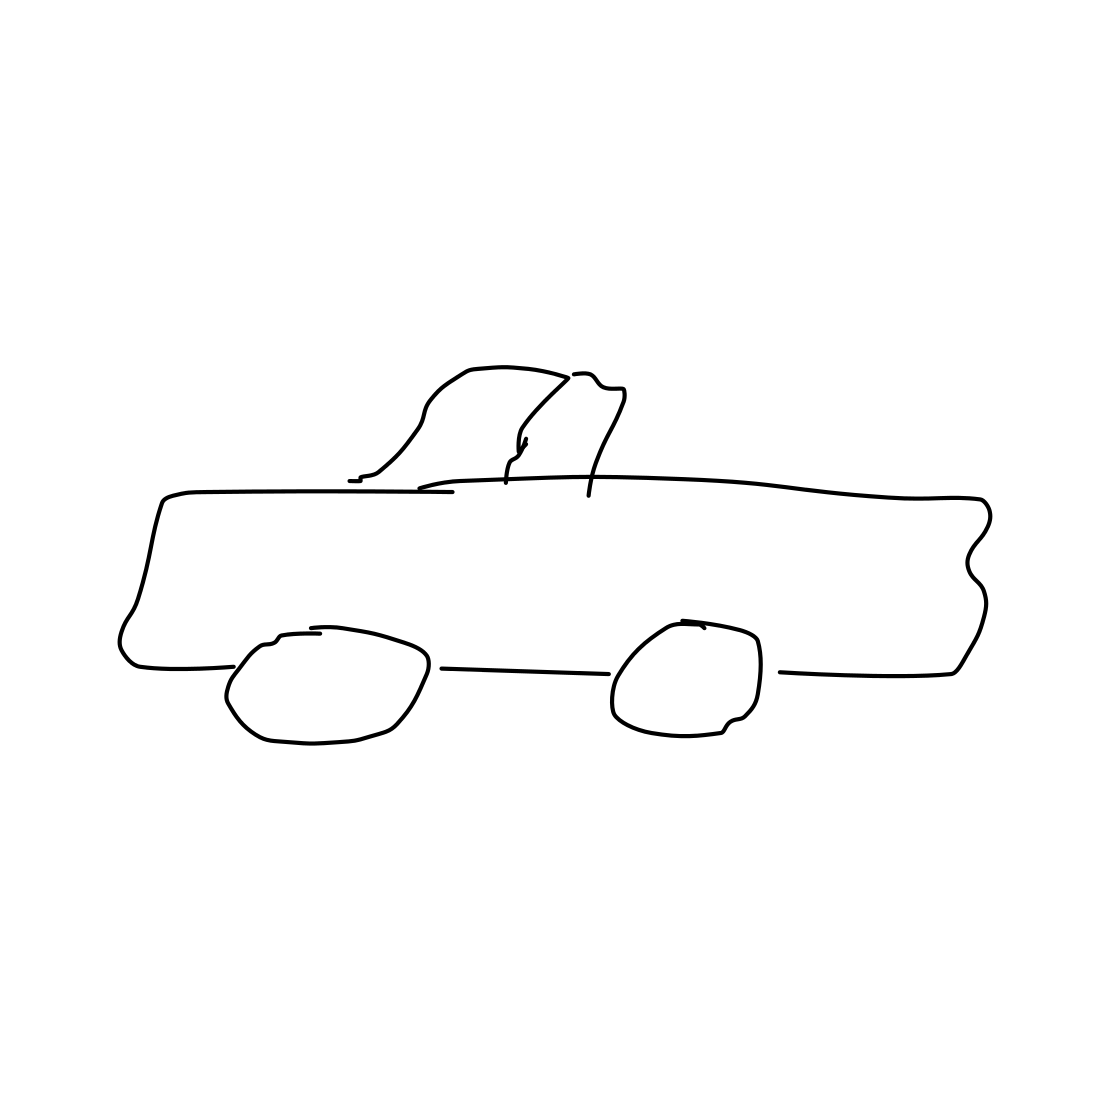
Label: pickup truck